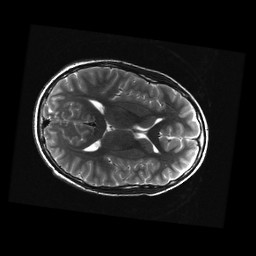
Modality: T2w
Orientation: axial
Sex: male
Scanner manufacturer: ge
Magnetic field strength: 3 T
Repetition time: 5 s
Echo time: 0.1005 s